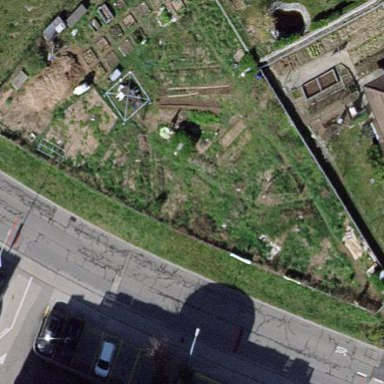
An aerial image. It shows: Allotments area.